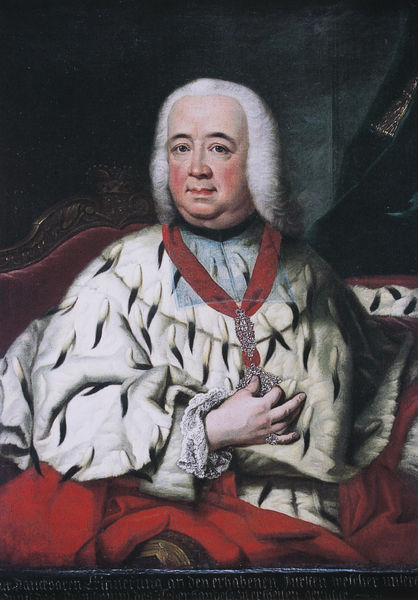
Titel: Bildnis Johann Friedrich Carl von Ostein, Kurfürst von Mainz
Künstler: Carl Heinrich Brand
Standort: Mainz
Institution: Landesmuseum
Schlagwörter: blau, dunkel, gemälde, hand, kopf, mann, schatten, umhang, weiß, grün, sitzen, braun, finger, geste, hintergrund, licht, mund, nase, profil, schmuck, schwarz, stirn, blick, rot, malerei, alt, wand, augen, band, barock, falten, gesicht, hermelin, kragen, pelz, samt, silber, spitze, ärmel, bildnis, herr, hände, möbel, portrait, porträt, rückenlehne, vorhang, öl, kirche, geistlicher, gold, haare, kutte, mantel, pose, sessel, sitzend, stoff, adel, decke, augenbrauen, diamanten, frontal, kinn, krone, puder, rokoko, seide, perücke, lächeln, schrift, wangen, sofa, sitz, bogen, kette, rind, bischof, kaiser, könig, tafel, dick, plüsch, quaste, faltenwurf, couch, rüschen, stofflichkeit, ring, hoch, fett, belichtung, scharz, beschriftung, abzeichen, manschette, orden, herrscher, kardinal, nerz, brokat, fürst, rasiert, dukel, doppelkinn, erzbischof, schwänze, beleibt, königlich, caspar david friedrich, hermelinmantel, purpur, herrscherportrait, ornat, perrücke, perucke, latein, lateinisch, kurfürst, pausbacken, had, mainz, bügelfalte, diamant, zobel, huhu, kirchenfürst, portröt, duck, vollschlank, eismeer, herrscherzeichen, pimp, achs, bleichw, ede, hermerlin, hals kinn, alt mann, hermellin, goldquaste